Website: bh-photo
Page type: store-pickup
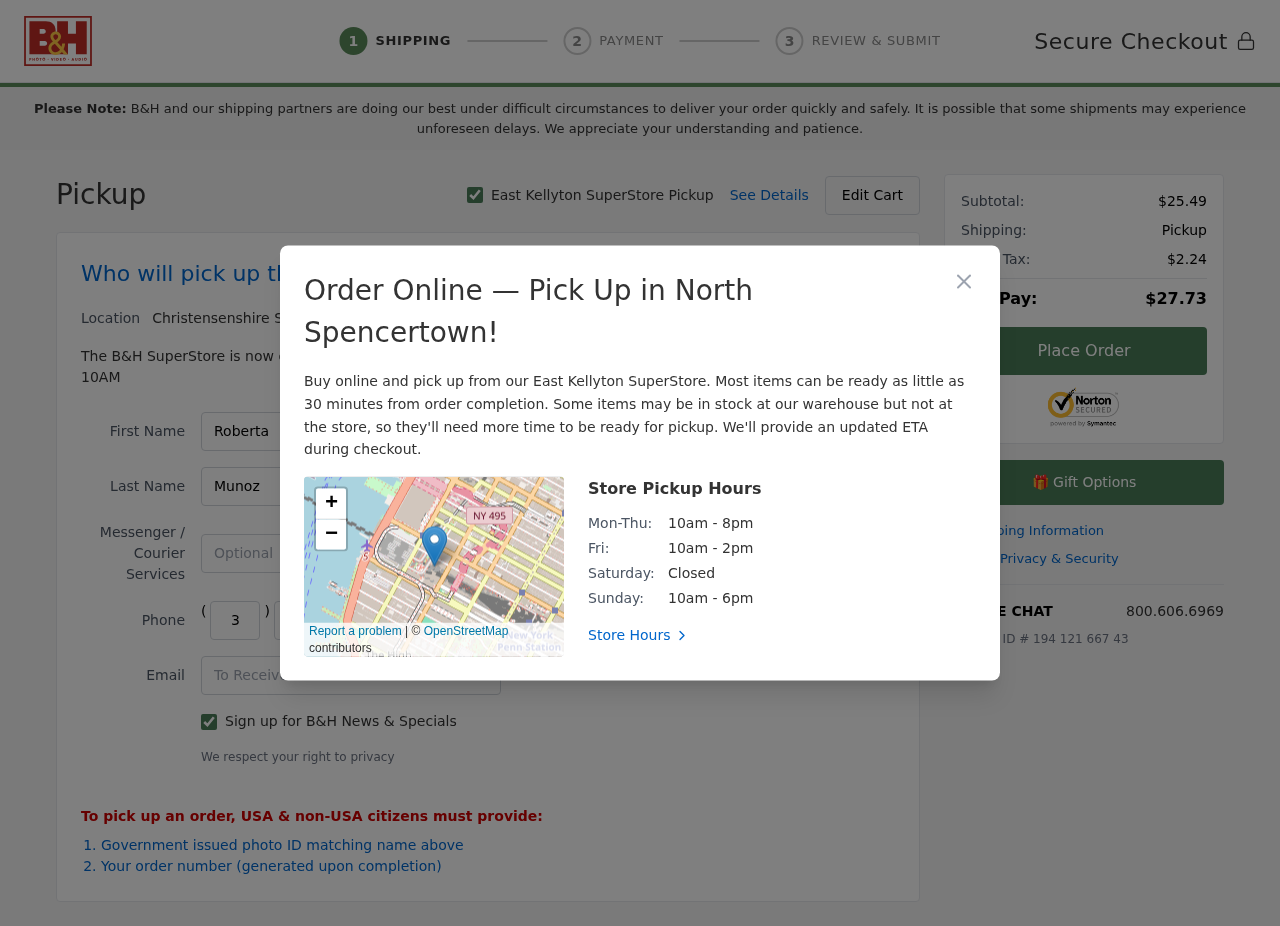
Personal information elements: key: PII_CITY
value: East Kellyton
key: PII_CITY2
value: Christensenshire
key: PII_CITY3
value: North Spencertown
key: PII_EMAIL
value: roberta_munoz@hotmail.com
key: PII_FIRSTNAME
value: Roberta
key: PII_LASTNAME
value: Munoz
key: PII_PHONE_AREA
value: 379
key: PII_PHONE_PREFIX
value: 937
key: PII_PHONE_SUFFIX
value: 1175
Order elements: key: ORDER_SUBTOTAL
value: $25.49
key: ORDER_TAX
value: $2.24
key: ORDER_TOTAL
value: $27.73
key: ORDER_ID
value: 194 121 667 43